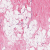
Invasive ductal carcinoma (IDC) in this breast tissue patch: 0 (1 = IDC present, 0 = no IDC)